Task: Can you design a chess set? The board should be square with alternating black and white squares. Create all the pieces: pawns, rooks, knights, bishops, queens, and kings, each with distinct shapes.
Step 550:
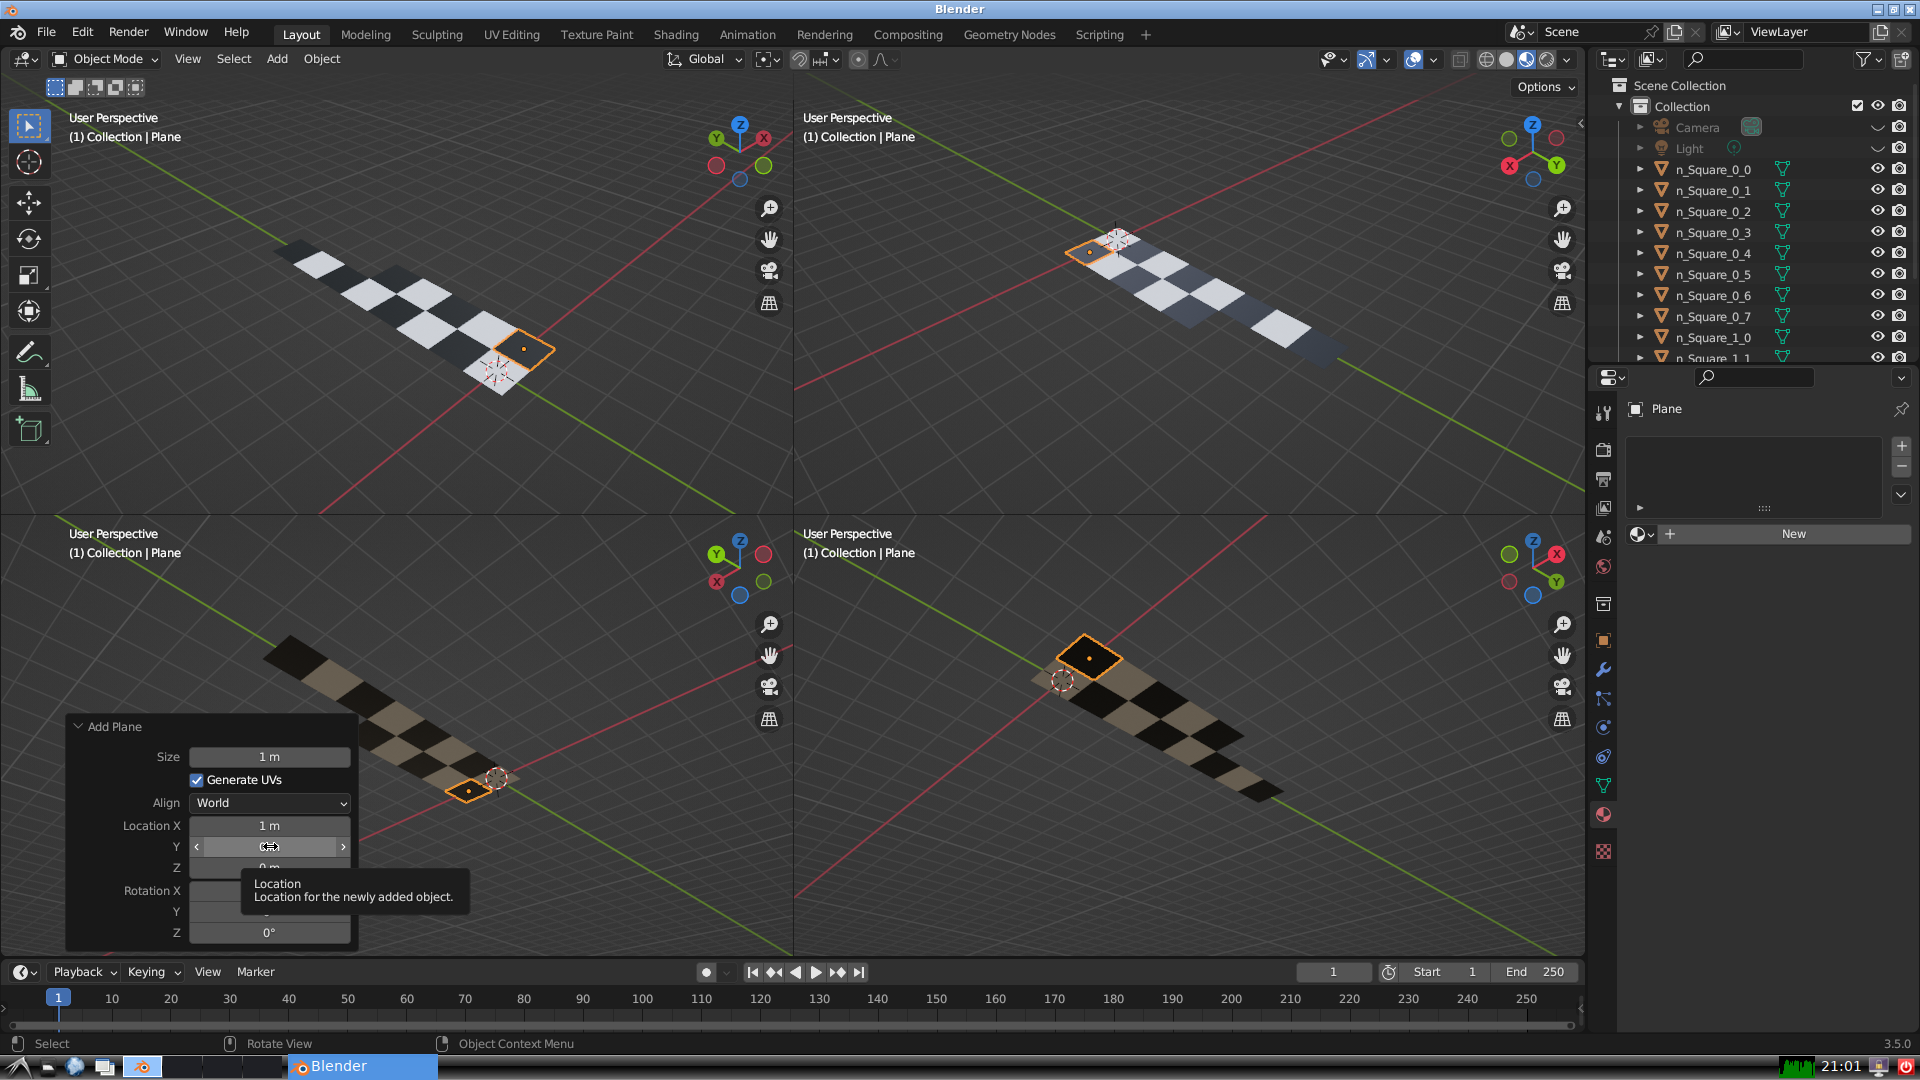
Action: click: no